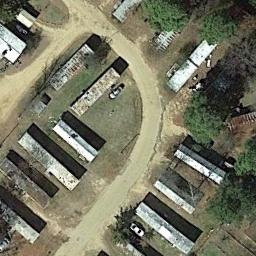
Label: mobile_home_park